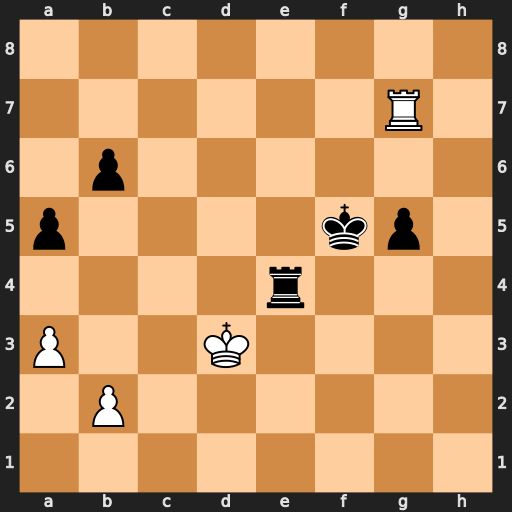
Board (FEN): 8/6R1/1p6/p4kp1/4r3/P2K4/1P6/8
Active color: w
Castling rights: -
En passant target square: -
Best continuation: Rxg5+ Kxg5 Kxe4